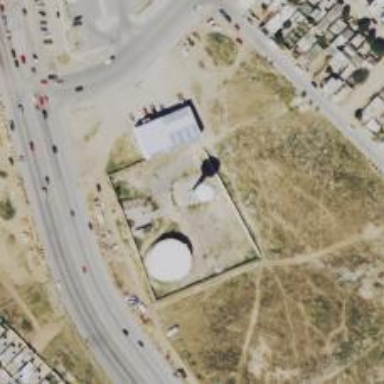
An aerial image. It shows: Water tower that is man-made.